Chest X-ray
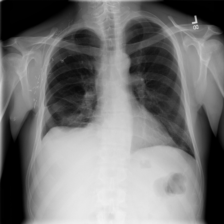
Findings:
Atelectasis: negative
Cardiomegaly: negative
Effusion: positive
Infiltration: negative
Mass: negative
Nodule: negative
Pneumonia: negative
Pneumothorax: negative
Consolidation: negative
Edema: negative
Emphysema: negative
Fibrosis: negative
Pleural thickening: negative
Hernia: negative